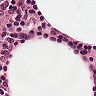
Metastatic tissue present: no